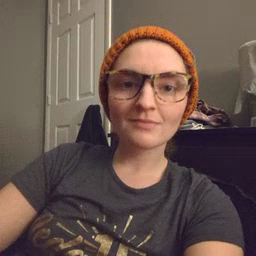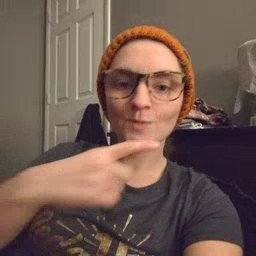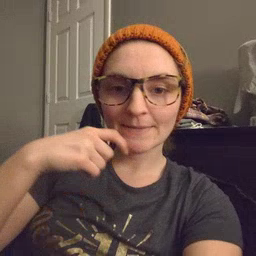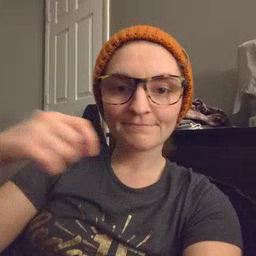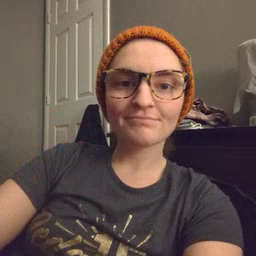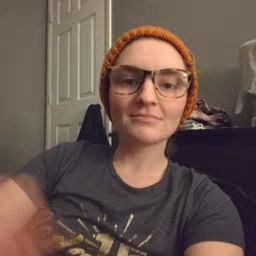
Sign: dry